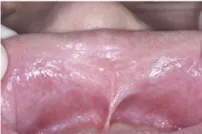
Irregular pink to purplish flat-topped papules and plaques with hyperpigmentation on the palms and dorsum of the hands and soles of the feet (G-L). Symmetrical papular white streaks with mild erosions and congestion on the oral mucosa and the inside of the upper and lower lips, and reticular white streaks consistent with Wickham's streaks could be seen on the ventral part of the tongue and lips bilaterally.
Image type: medical_photograph (skin_photograph)